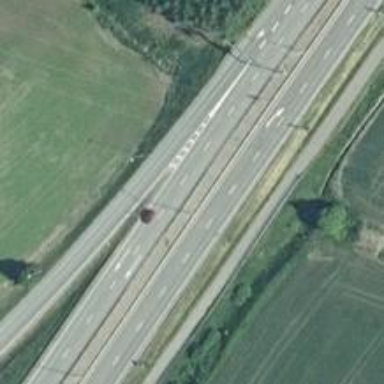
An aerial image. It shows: Motorway junction.